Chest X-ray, PA view. Patient: 77 years old, sex M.
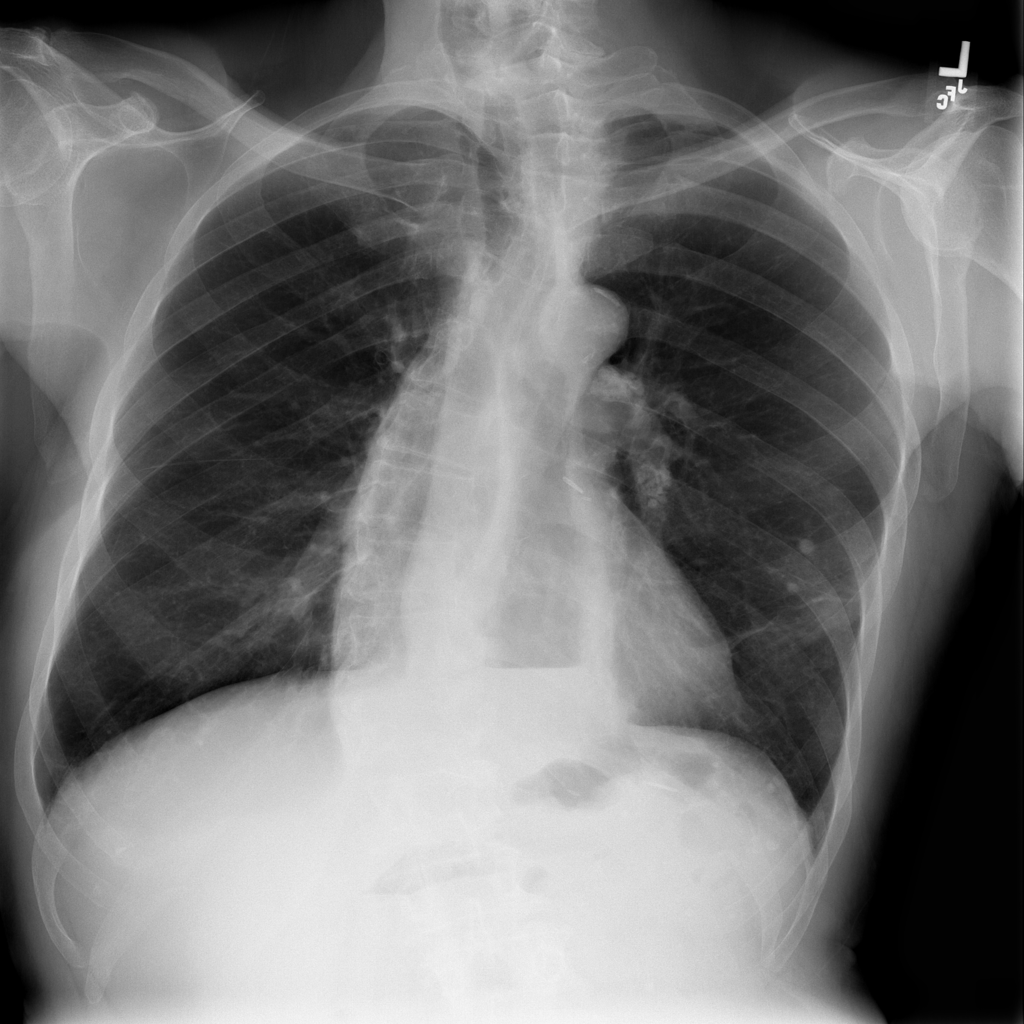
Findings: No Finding